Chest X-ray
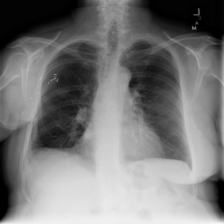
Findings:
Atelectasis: negative
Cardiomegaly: negative
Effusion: negative
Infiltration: negative
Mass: negative
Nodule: negative
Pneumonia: negative
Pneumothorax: negative
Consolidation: negative
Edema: negative
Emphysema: negative
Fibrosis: negative
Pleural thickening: negative
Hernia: negative